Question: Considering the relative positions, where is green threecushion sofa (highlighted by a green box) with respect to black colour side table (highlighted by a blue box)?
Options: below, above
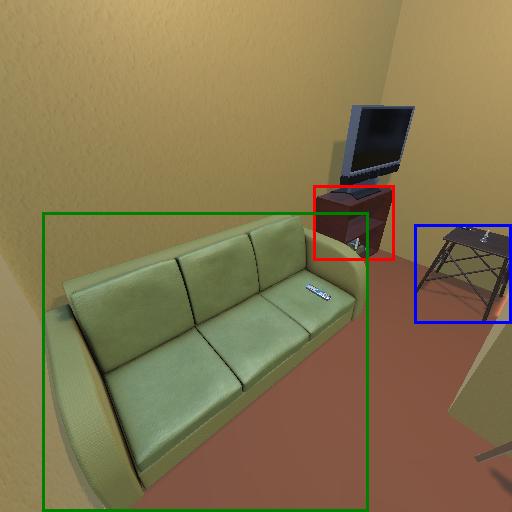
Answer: below